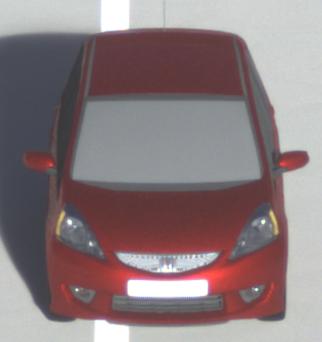
Make: Honda
Model: Jazz 1.2
Detailed model: Jazz (III) (11/08 - 04/11)
Model produced from: 2008/11
Model produced until: 2010/10
Doors: 5
Color: red
Road condition: dry road
Daytime: morning or afternoon
Contrast: medium contrast